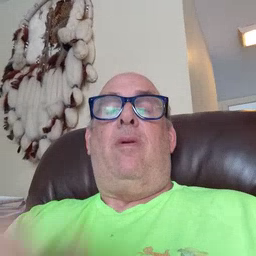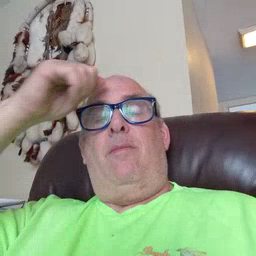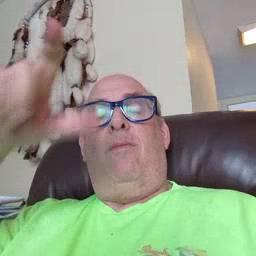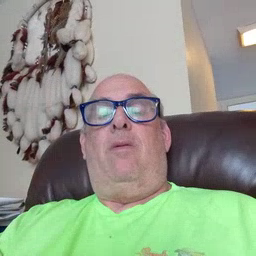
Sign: brother